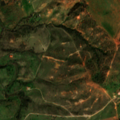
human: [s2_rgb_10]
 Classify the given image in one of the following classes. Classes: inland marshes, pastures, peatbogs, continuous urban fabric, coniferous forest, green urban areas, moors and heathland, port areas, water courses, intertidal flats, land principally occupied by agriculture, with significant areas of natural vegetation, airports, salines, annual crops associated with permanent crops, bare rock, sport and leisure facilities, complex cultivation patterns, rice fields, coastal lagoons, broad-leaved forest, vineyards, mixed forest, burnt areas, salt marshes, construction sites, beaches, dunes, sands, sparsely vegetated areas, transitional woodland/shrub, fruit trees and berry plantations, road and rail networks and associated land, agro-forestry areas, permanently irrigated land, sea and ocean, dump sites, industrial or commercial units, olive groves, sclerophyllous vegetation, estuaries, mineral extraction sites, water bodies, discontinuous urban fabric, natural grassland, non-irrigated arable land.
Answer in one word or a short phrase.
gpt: non-irrigated arable land, pastures, complex cultivation patterns, sclerophyllous vegetation, transitional woodland/shrub